Aerial crown-view tile of a tropical tree (Barro Colorado Island, Panama), acquired 20241014:
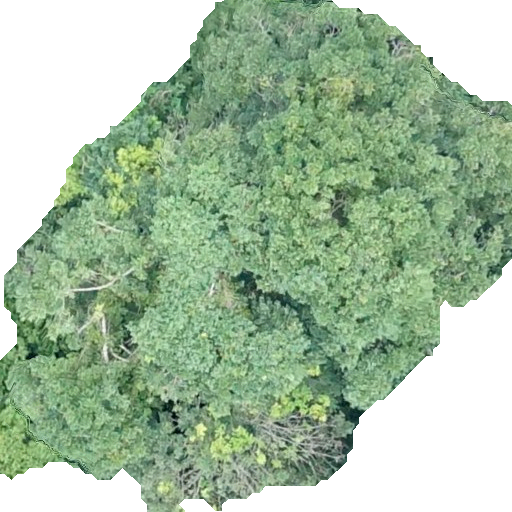
Species: Simarouba amara
GBIF accepted scientific name: Simarouba amara
Crown area: 292.554 m²